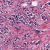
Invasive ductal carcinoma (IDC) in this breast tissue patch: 1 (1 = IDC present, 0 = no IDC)